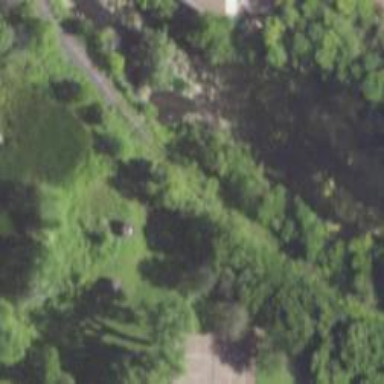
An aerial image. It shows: Disused railway.